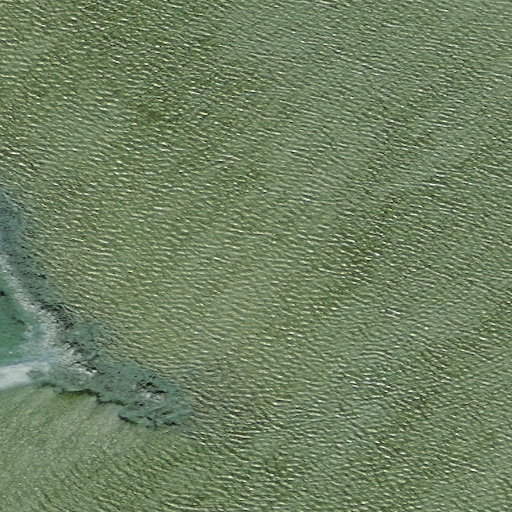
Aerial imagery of cape in Alaska named Tanani Point containing only unknown